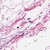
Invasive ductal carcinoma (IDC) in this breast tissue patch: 0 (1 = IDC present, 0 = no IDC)